Field crop: maize
Growth stage: 2
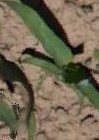
Species: maize